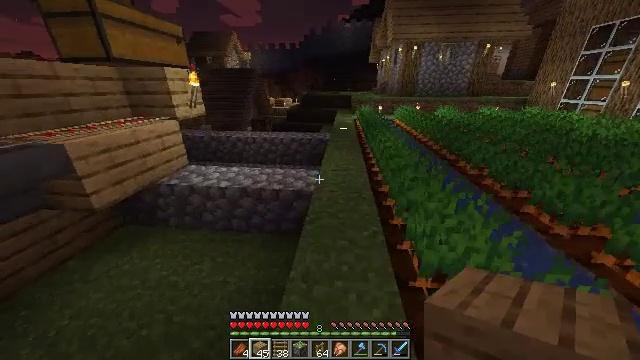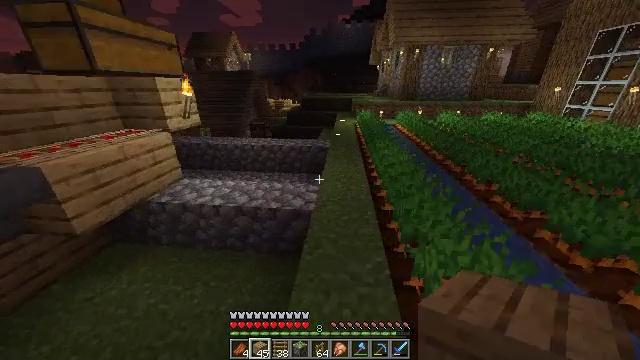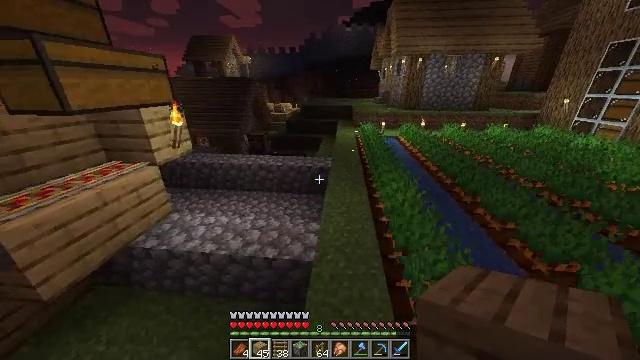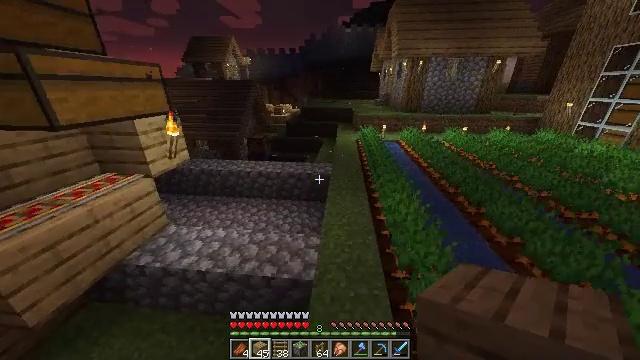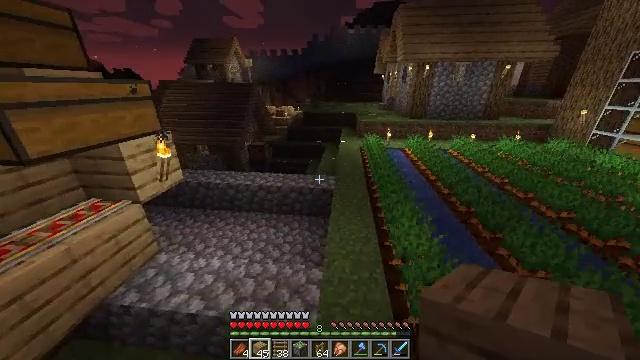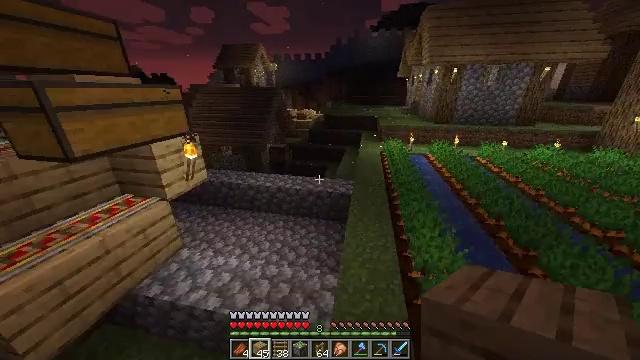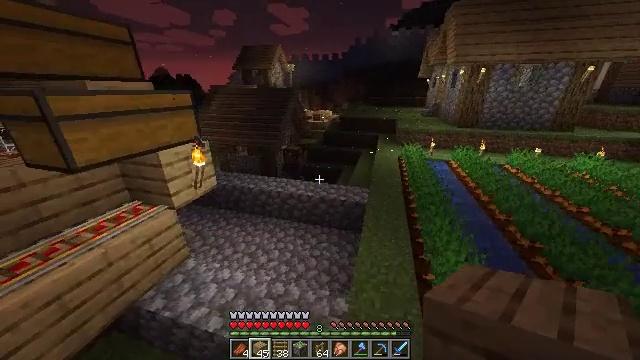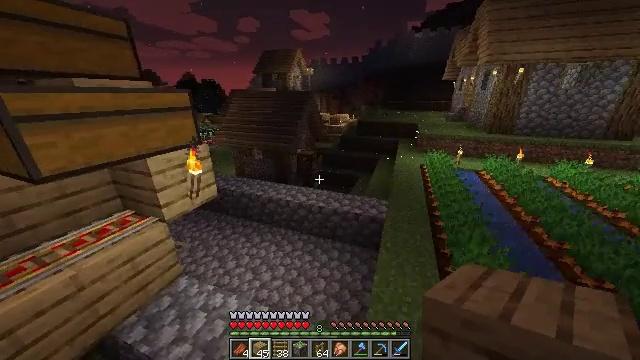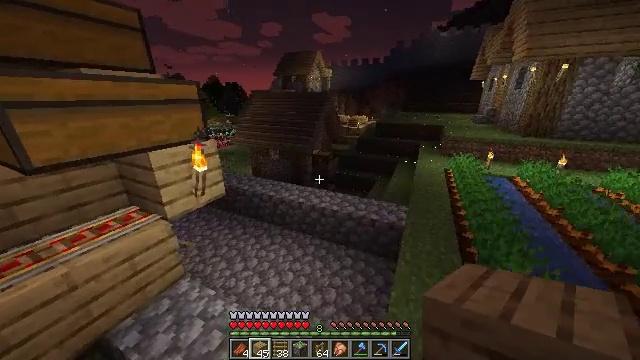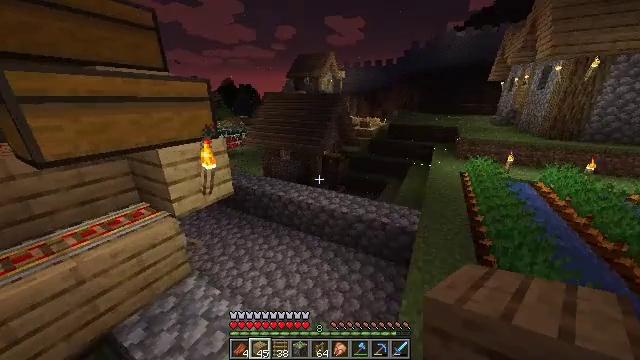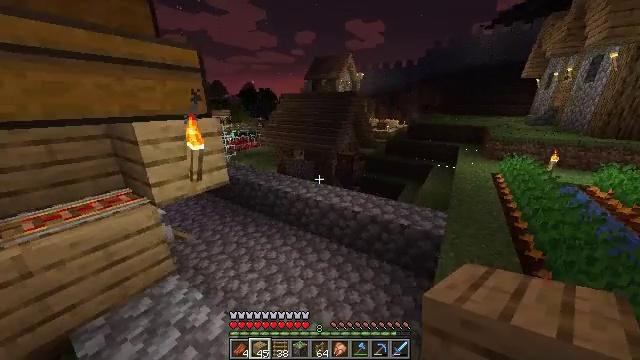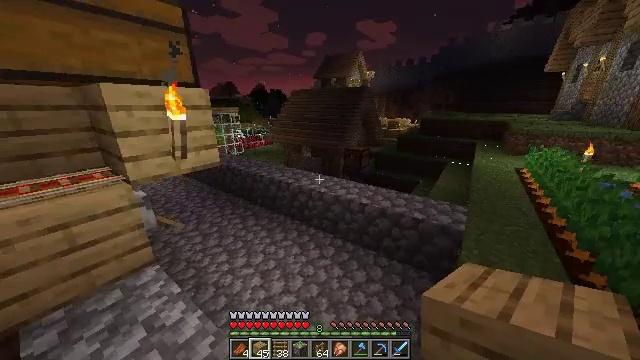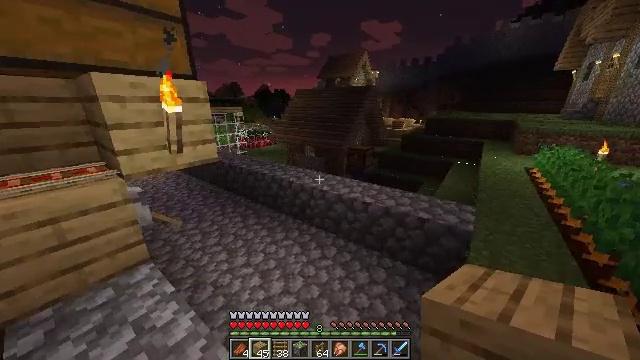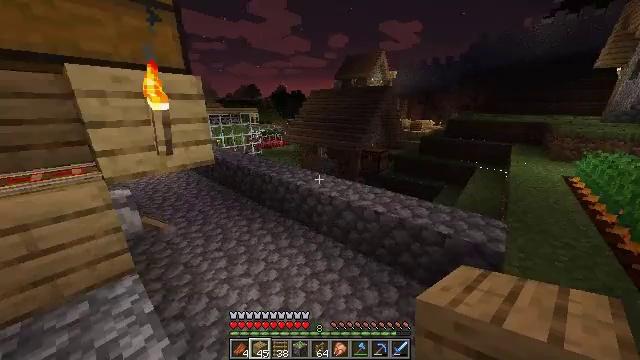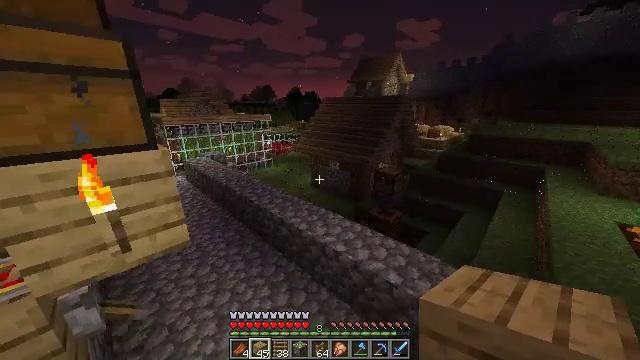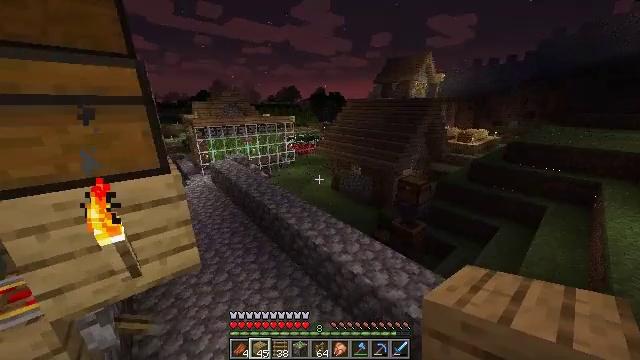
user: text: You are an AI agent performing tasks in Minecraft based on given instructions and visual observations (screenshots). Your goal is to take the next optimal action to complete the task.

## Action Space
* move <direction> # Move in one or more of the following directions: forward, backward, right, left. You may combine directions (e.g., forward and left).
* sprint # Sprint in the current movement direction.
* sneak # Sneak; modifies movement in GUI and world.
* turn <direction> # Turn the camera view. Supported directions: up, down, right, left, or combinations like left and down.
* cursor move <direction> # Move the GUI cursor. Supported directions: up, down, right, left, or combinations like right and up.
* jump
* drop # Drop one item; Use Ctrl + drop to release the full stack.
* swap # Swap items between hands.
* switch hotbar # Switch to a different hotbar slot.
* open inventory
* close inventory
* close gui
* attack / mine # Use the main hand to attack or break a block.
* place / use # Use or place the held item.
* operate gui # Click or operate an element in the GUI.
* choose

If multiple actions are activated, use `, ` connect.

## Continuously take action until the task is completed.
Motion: motion action
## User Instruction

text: Use the crafting menu to make oak stairs.
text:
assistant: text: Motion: move forward, sprint, jump
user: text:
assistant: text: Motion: move forward, sprint, jump
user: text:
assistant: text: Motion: move forward, sprint, jump
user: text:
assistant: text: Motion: move forward, jump
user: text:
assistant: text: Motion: move forward, turn left, jump
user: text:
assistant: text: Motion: move forward, turn left, jump
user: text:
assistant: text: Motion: move forward, turn left, jump
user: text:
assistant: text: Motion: move forward, turn left, jump
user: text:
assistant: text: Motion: move forward, turn left, jump
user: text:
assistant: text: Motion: move forward, sprint, turn left and up, jump
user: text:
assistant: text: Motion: move forward, sprint, turn left, jump
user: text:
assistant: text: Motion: move forward, sprint, turn left, jump
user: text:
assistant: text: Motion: move forward, sprint, turn left, jump
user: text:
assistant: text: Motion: move forward, sprint, turn left, jump
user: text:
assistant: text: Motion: move forward, turn left, jump
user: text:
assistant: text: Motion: move forward, turn left, jump
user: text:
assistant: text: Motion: move forward, turn left, jump
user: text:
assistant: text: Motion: move forward, turn left, jump
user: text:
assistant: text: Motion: move forward, turn left and up
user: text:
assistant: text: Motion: move forward, sprint, turn left and up
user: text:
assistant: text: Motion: move forward, sprint, turn left and up
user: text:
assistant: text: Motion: move forward, sprint, turn left and up
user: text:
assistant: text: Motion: move forward
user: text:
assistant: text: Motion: move forward
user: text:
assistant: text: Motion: move forward, sprint
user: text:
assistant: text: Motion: move forward, sprint, turn right
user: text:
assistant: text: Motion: move forward, sprint
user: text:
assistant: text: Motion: move forward, turn right
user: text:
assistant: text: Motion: move forward, turn right
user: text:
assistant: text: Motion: move forward, sprint